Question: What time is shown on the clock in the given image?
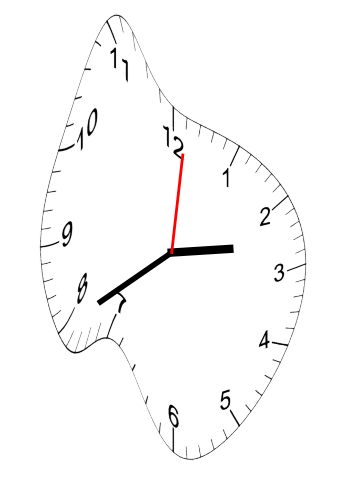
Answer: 02:40:01